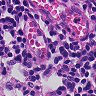
Metastatic tissue present: no